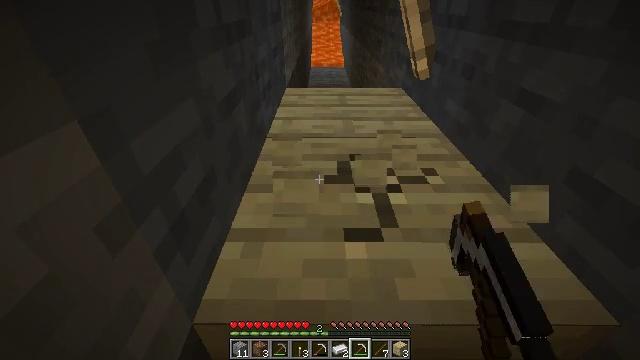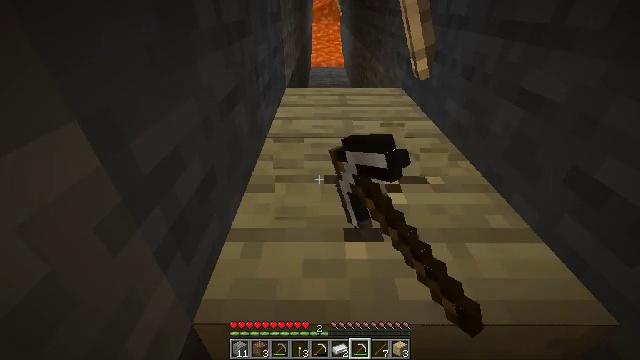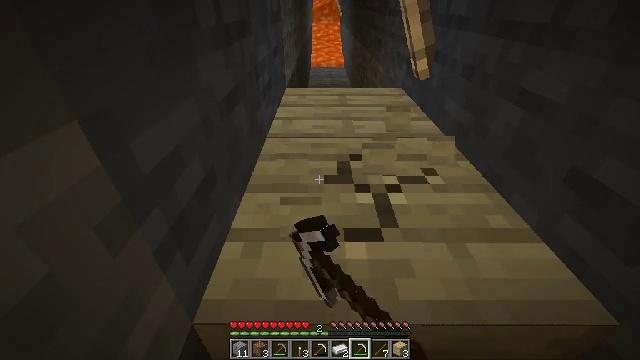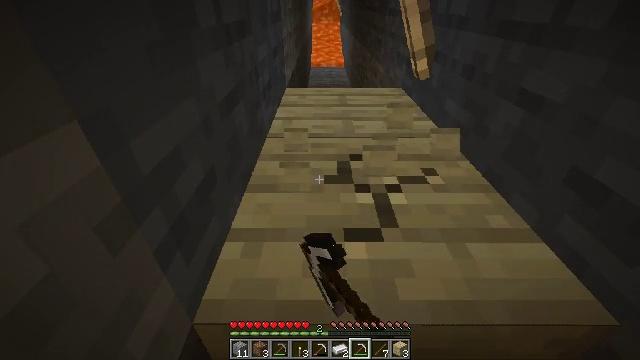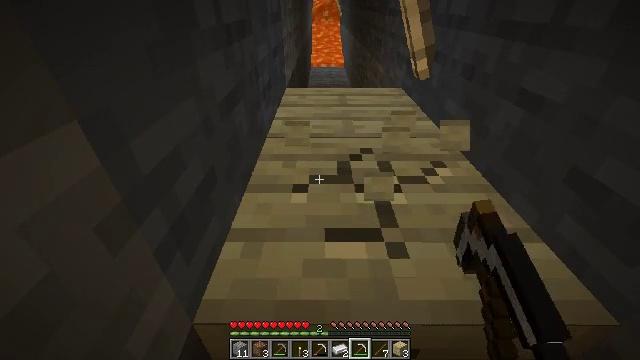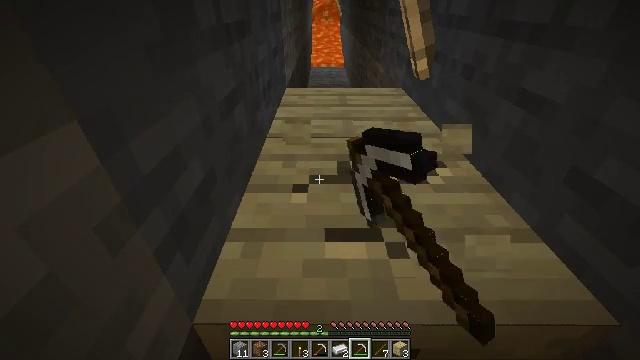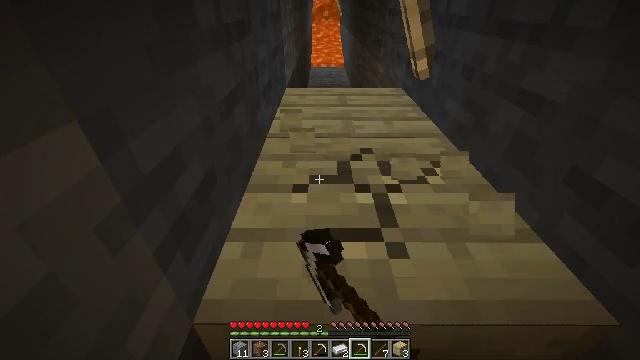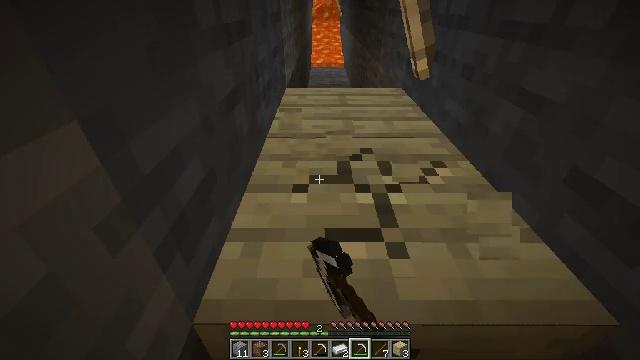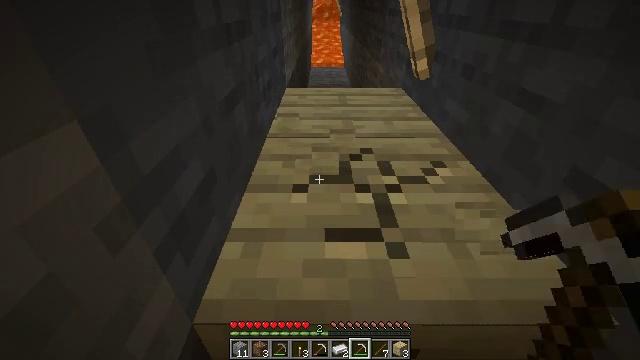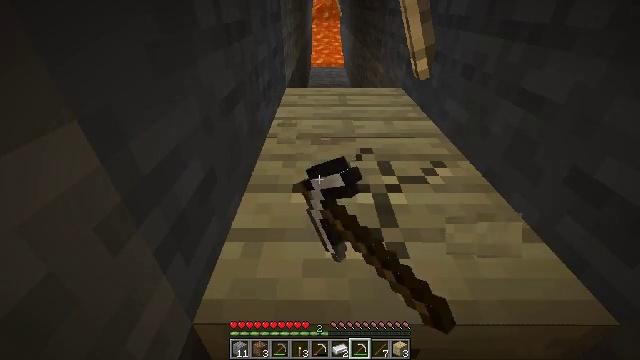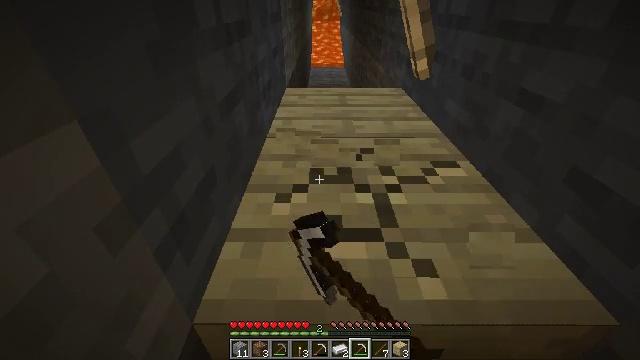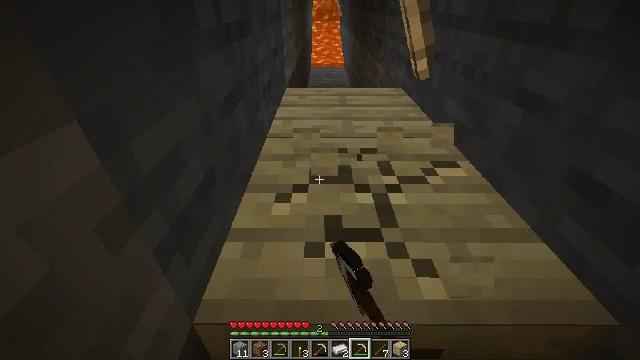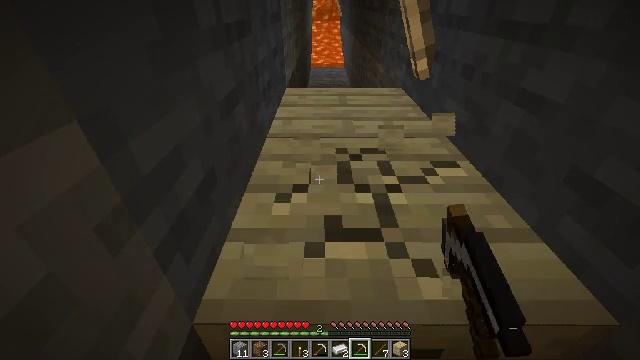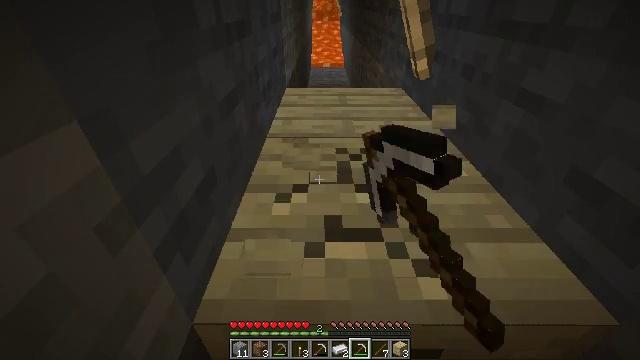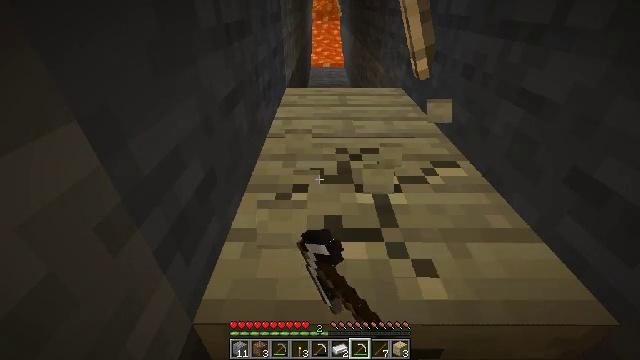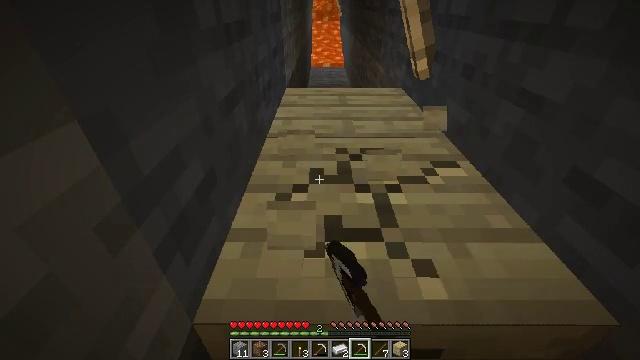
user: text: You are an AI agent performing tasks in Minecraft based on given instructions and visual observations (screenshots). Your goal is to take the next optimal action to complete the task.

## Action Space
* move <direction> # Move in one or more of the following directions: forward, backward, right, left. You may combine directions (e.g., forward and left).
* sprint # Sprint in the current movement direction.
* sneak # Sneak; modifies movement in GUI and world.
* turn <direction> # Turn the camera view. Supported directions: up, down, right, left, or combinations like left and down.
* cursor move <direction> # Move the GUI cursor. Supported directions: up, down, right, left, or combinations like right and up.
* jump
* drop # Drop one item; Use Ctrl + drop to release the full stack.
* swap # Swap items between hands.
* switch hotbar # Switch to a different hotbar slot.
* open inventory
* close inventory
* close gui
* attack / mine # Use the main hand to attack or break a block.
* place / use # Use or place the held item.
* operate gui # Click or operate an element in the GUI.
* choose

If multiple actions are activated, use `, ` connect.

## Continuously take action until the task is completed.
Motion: motion action
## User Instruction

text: Collect birch planks from structures.
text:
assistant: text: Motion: attack / mine
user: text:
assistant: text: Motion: attack / mine
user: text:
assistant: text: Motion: attack / mine
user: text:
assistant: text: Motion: attack / mine
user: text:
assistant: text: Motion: attack / mine
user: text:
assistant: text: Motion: attack / mine
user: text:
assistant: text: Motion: attack / mine
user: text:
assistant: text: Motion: attack / mine
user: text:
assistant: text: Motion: attack / mine
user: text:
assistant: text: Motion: attack / mine
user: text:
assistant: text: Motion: attack / mine
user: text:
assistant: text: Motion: attack / mine
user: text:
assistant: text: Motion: attack / mine
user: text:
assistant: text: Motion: attack / mine
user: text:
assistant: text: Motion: attack / mine
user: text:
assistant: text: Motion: attack / mine
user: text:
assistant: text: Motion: attack / mine
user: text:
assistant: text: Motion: attack / mine
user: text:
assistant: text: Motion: attack / mine
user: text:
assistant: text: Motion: attack / mine
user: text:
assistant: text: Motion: attack / mine
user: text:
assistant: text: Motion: attack / mine
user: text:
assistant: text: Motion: attack / mine
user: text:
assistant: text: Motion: attack / mine
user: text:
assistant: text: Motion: attack / mine
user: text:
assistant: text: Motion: attack / mine
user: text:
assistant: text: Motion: attack / mine
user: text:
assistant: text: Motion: attack / mine
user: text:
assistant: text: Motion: attack / mine
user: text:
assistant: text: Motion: attack / mine